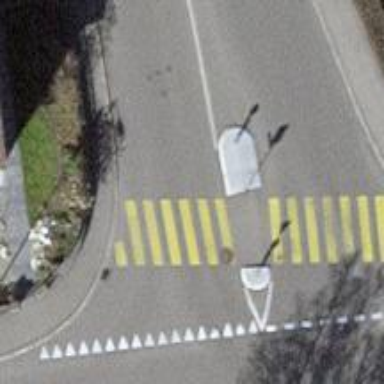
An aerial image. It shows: Zebra crossing with road island.